Question: I am developing an app in which an 'UIView' has elements(like image,button etc) which are labeled with the time text like 2:30 PM,3:30 PM. Now I want that when my viewDidLoad called and if current time has passed 2:30 PM than the view of this object should changed and if current time has not passed 3:30 PM than its view should remain as it is.

As shown in the figure if the current time passed 12:30 PM and 2:15 PM than the 'view' of these two button should changed and other buttons view should remain as it is.
I have tried 'NSDate' and 'NSDateFormatter' classes by converting the string into integer and compare it but I didn't get the perfect output.
Do I need to use 'NSTimer' class here?
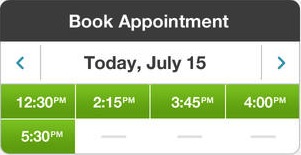
Answer: You don't need to use NSTimer class for that.I was facing same issue and I used [NSDate compare] class.
You will have to get the titleLable text of the button and store it as NSString and than using NSDate,NSDateFormatter class compare this string and the current time.
Like this:
'''
NSString *str1 = btn1.titleLabel.text;
NSDate *occDate = [NSDate date];
NSDateFormatter *formatter = [[NSDateFormatter alloc]init];
[formatter setDateFormat:@"hh:mm a"];
NSString *occStr = [formatter stringFromDate:occDate];
NSDate *lDate = [formatter dateFromString:occStr];
NSDate *d1 = [formatter dateFromString:str1];
NSComparisonResult result1 = [lDate compare:d1];
if(result1 == NSOrderedDescending)
{
[btn1 setBackgroundColor:[UIColor redColor]];
}
'''
Hope it works.